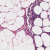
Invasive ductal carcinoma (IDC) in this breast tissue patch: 0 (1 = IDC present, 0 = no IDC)